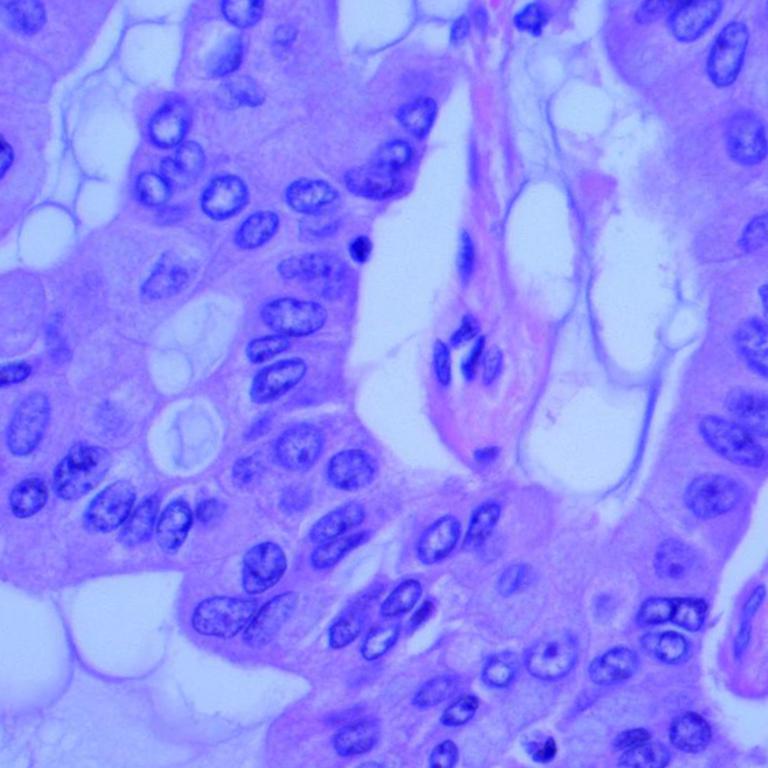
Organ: lung
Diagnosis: adenocarcinomas